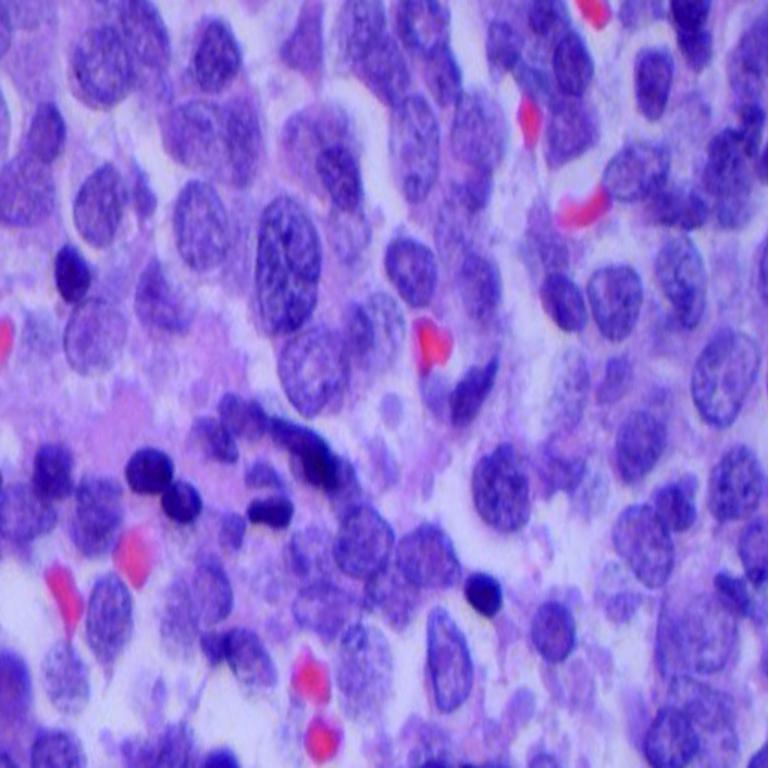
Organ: lung
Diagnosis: squamous carcinomas